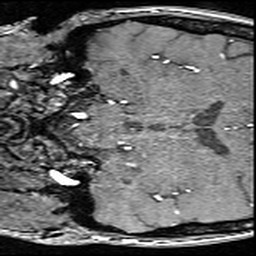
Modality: angio
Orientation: coronal
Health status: ill
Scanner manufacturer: siemens
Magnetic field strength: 3 T
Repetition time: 0.023 s
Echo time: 0.00418 s